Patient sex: M
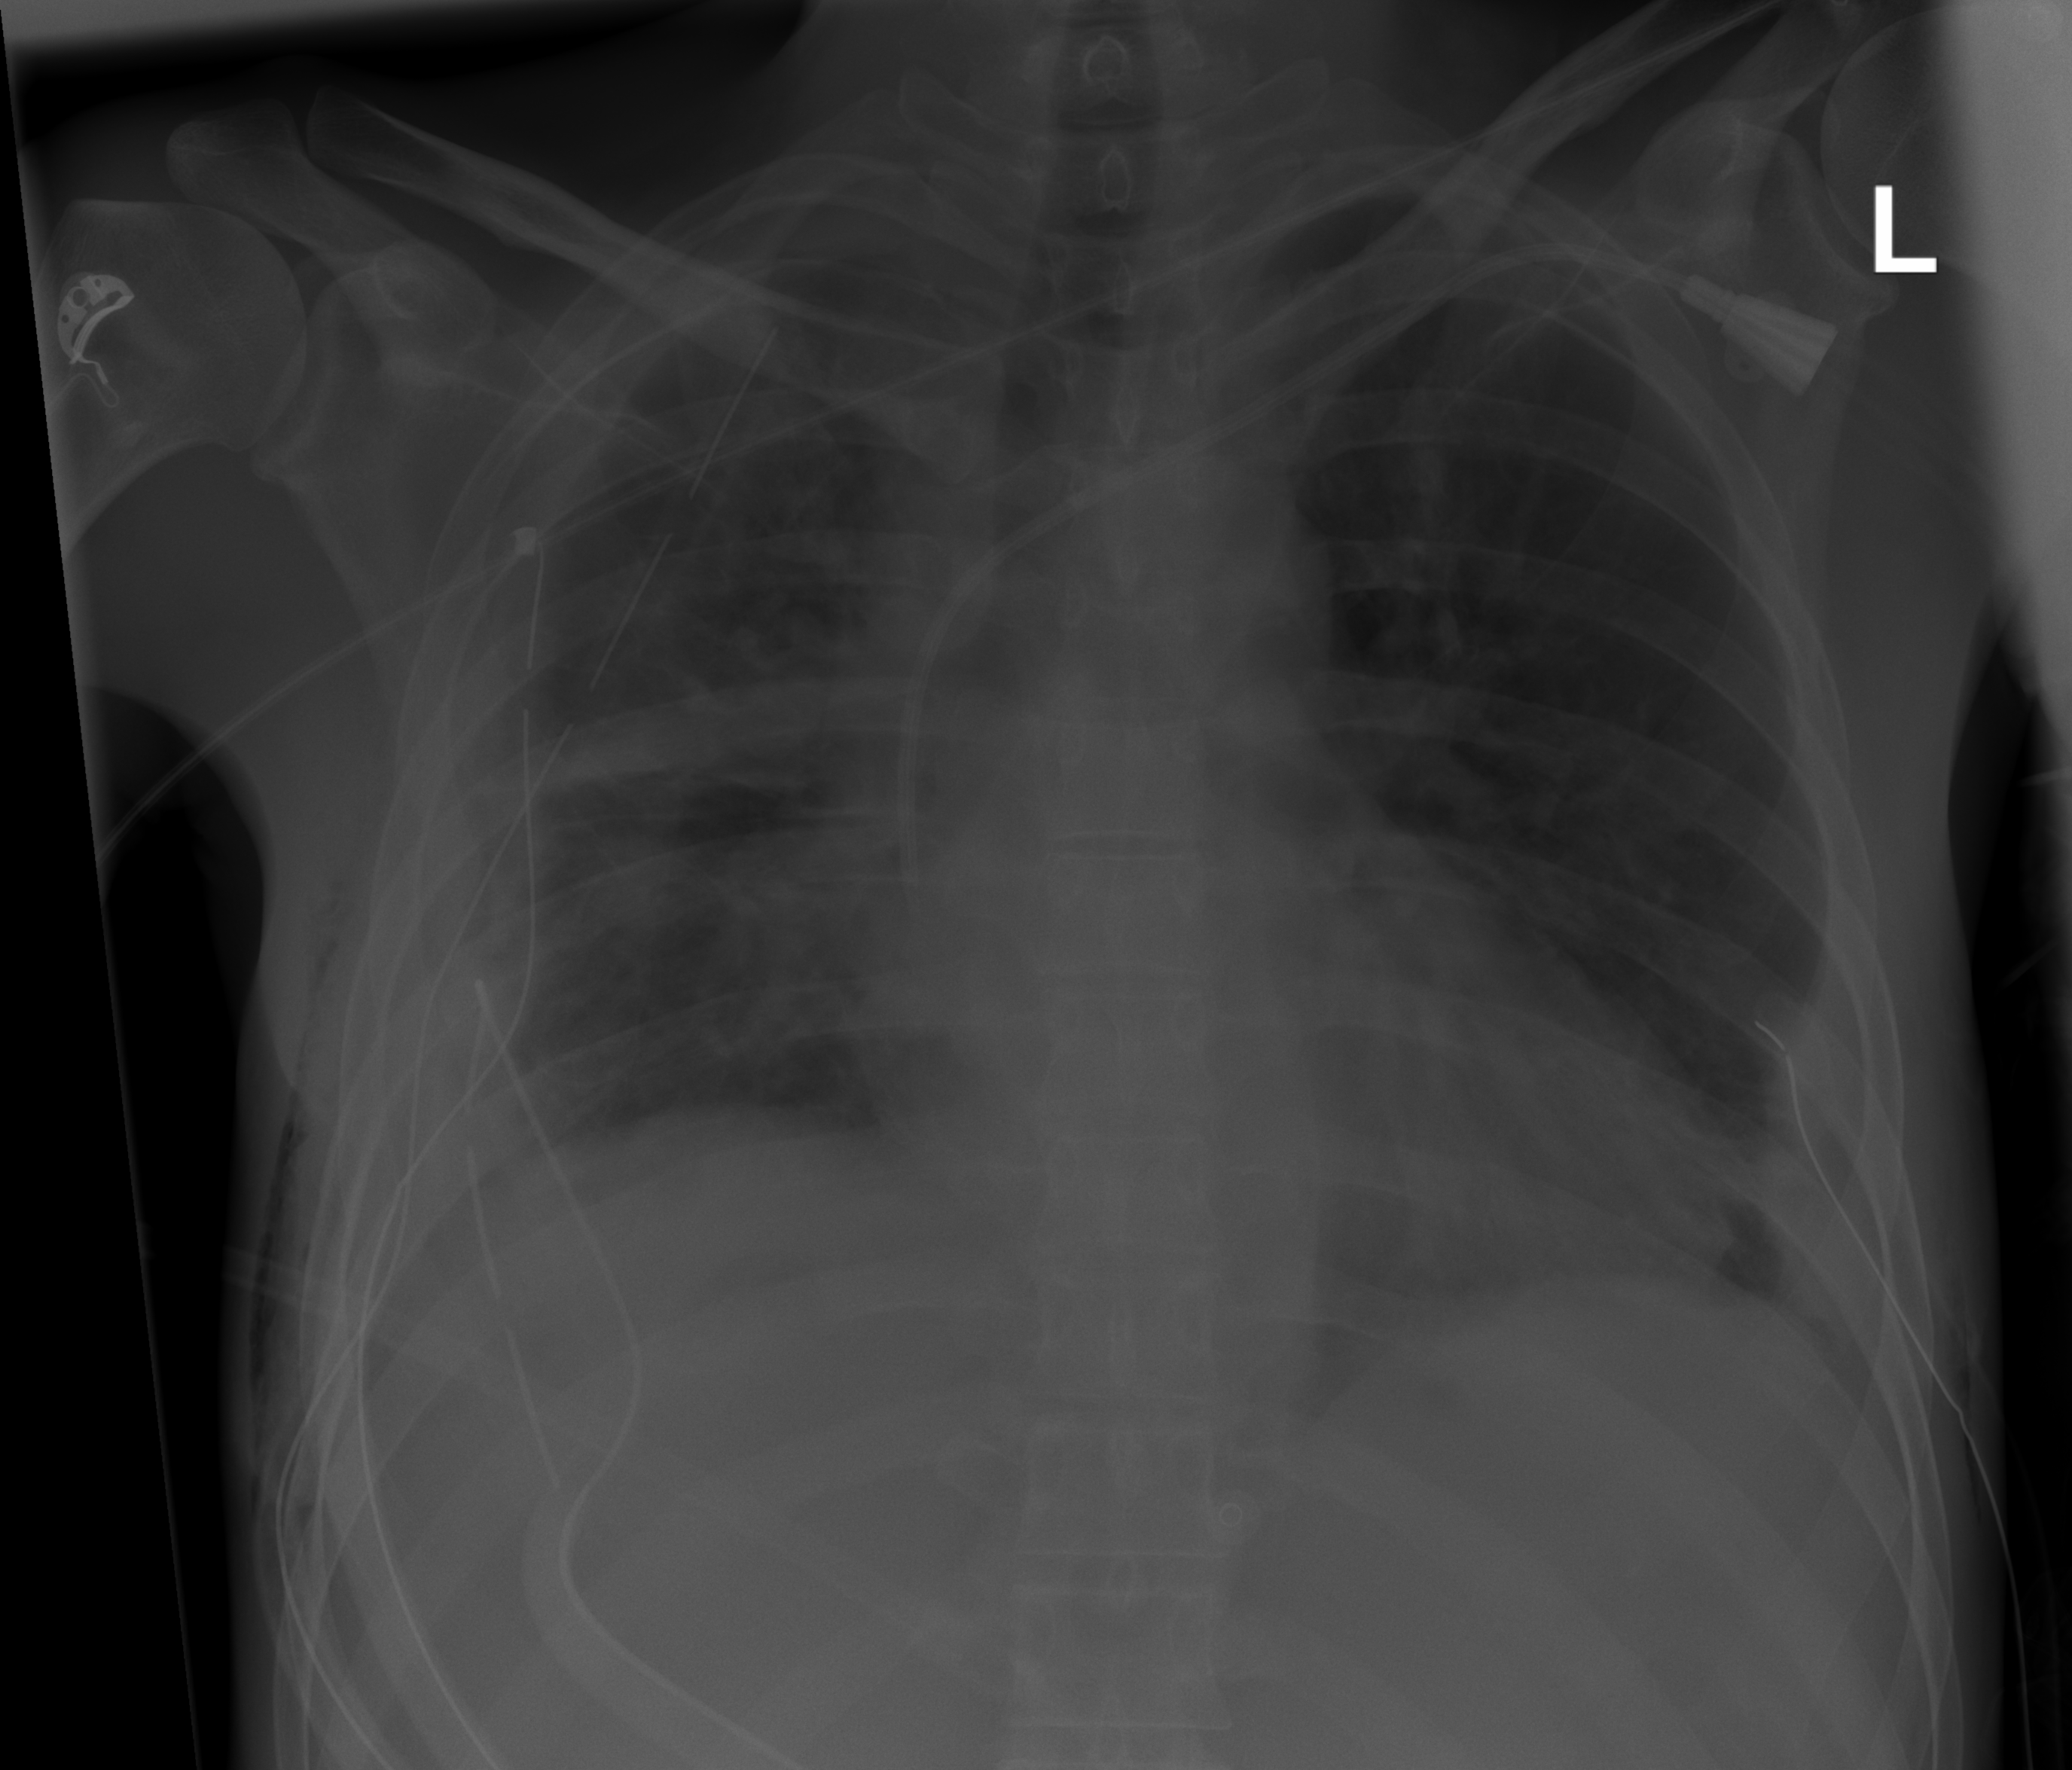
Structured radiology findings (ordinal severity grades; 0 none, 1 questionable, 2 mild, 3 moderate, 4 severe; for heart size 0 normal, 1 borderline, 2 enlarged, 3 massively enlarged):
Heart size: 1
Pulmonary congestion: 1
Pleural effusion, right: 2
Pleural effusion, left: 1
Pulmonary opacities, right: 3
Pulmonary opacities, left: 0
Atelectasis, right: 2
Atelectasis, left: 2